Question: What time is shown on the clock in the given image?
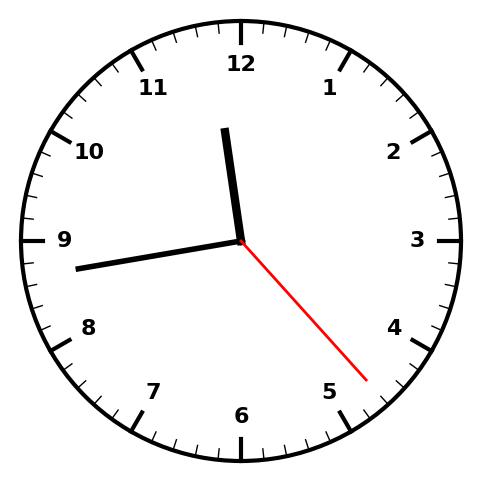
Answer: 11:43:23